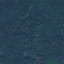
Land use / land cover class: Forest